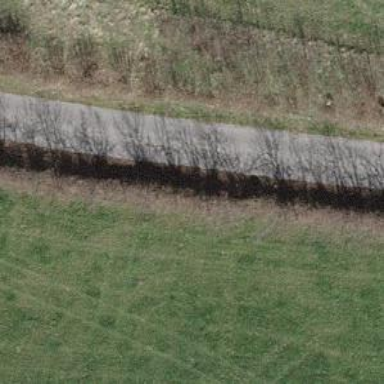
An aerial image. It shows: Hedge barrier.